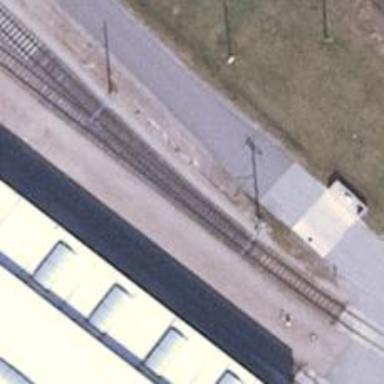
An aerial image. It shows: Railway switch.